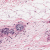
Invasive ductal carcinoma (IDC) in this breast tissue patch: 0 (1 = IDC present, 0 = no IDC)